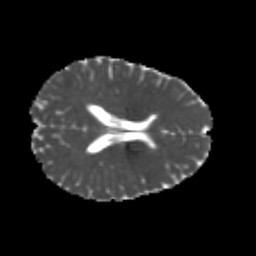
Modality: MD
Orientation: axial
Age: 23
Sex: female
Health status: healthy
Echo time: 0.074 s